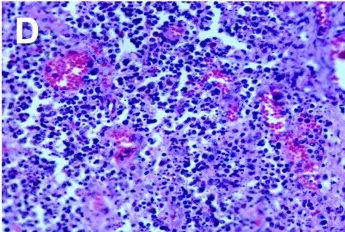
Histopathological changes in ASFV infected pigs in Vietnam, 2019. (D) Tonsil: Lymphoid depletion, hyperaemia, and hemorrhages in the tonsil.
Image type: pathology (h&e)